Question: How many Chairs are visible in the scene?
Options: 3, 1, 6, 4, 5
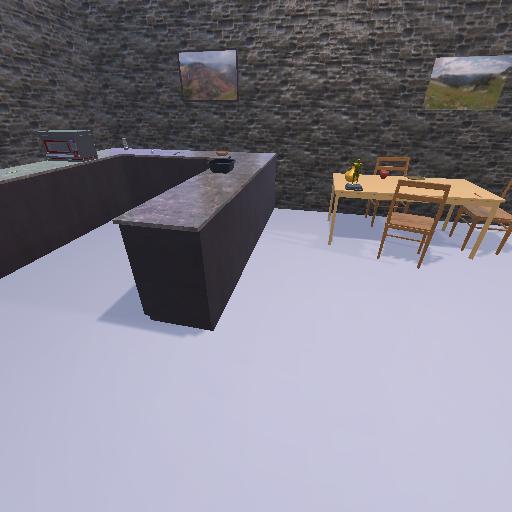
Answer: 3